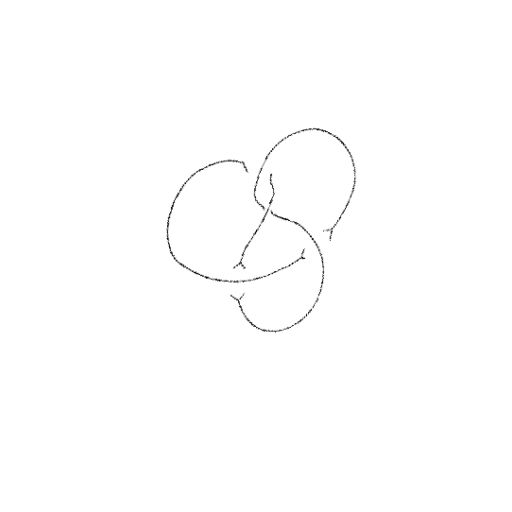
Crossing number: 4